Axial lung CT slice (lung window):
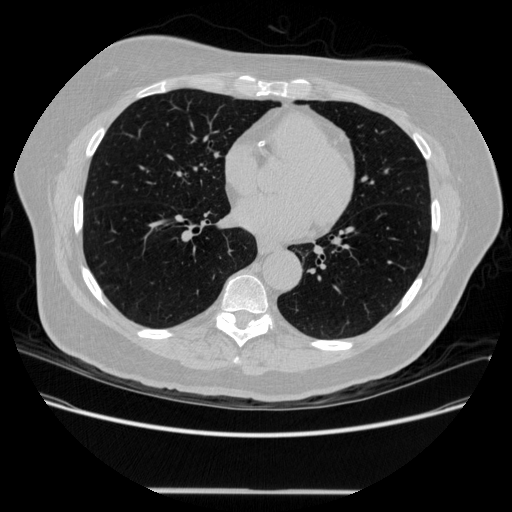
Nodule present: no